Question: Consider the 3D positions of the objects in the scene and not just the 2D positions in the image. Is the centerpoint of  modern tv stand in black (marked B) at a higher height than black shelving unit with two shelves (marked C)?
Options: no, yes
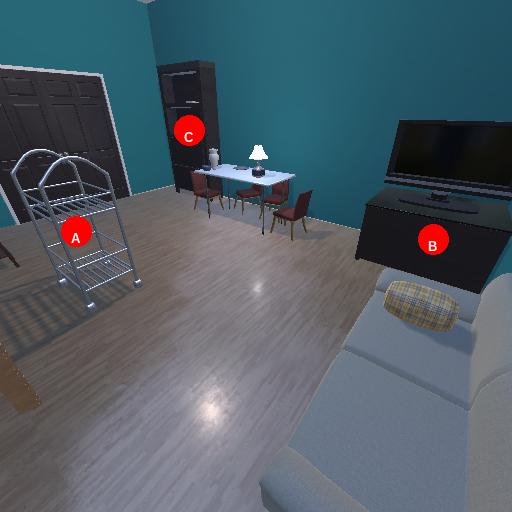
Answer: no